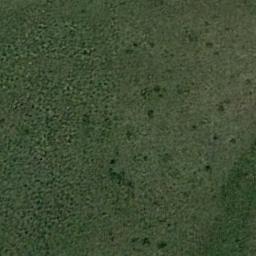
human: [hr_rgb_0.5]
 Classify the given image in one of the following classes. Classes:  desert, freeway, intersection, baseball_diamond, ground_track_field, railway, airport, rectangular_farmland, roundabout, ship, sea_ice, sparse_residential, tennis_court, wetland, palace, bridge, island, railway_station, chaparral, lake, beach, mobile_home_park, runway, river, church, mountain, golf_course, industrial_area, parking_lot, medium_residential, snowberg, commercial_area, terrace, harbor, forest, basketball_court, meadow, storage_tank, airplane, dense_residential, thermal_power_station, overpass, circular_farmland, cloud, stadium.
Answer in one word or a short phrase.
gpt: meadow